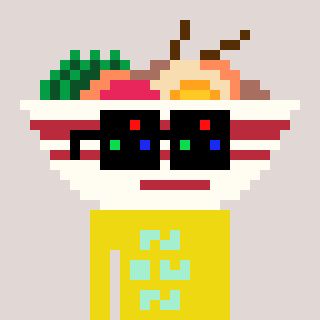
a pixel art character with square black sunglasses, a noodles-shaped head and a yellow-colored body on a warm background